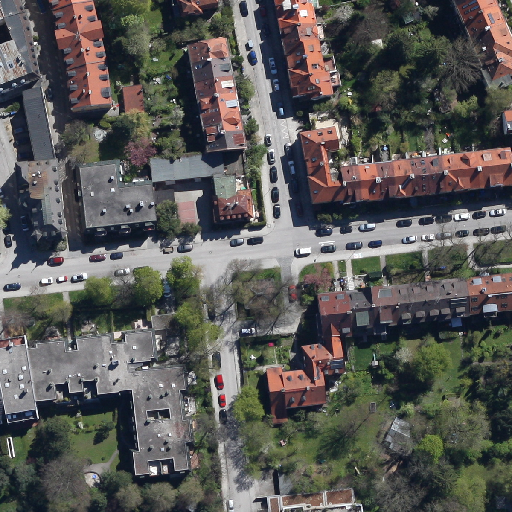
Referring expression: impervious surface